Interaction volume radius: 10 \u00c5
Interaction volume height: 45 \u00c5
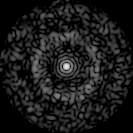
Disorder parameter: 0.8557